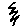
Label: zigzag